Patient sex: F
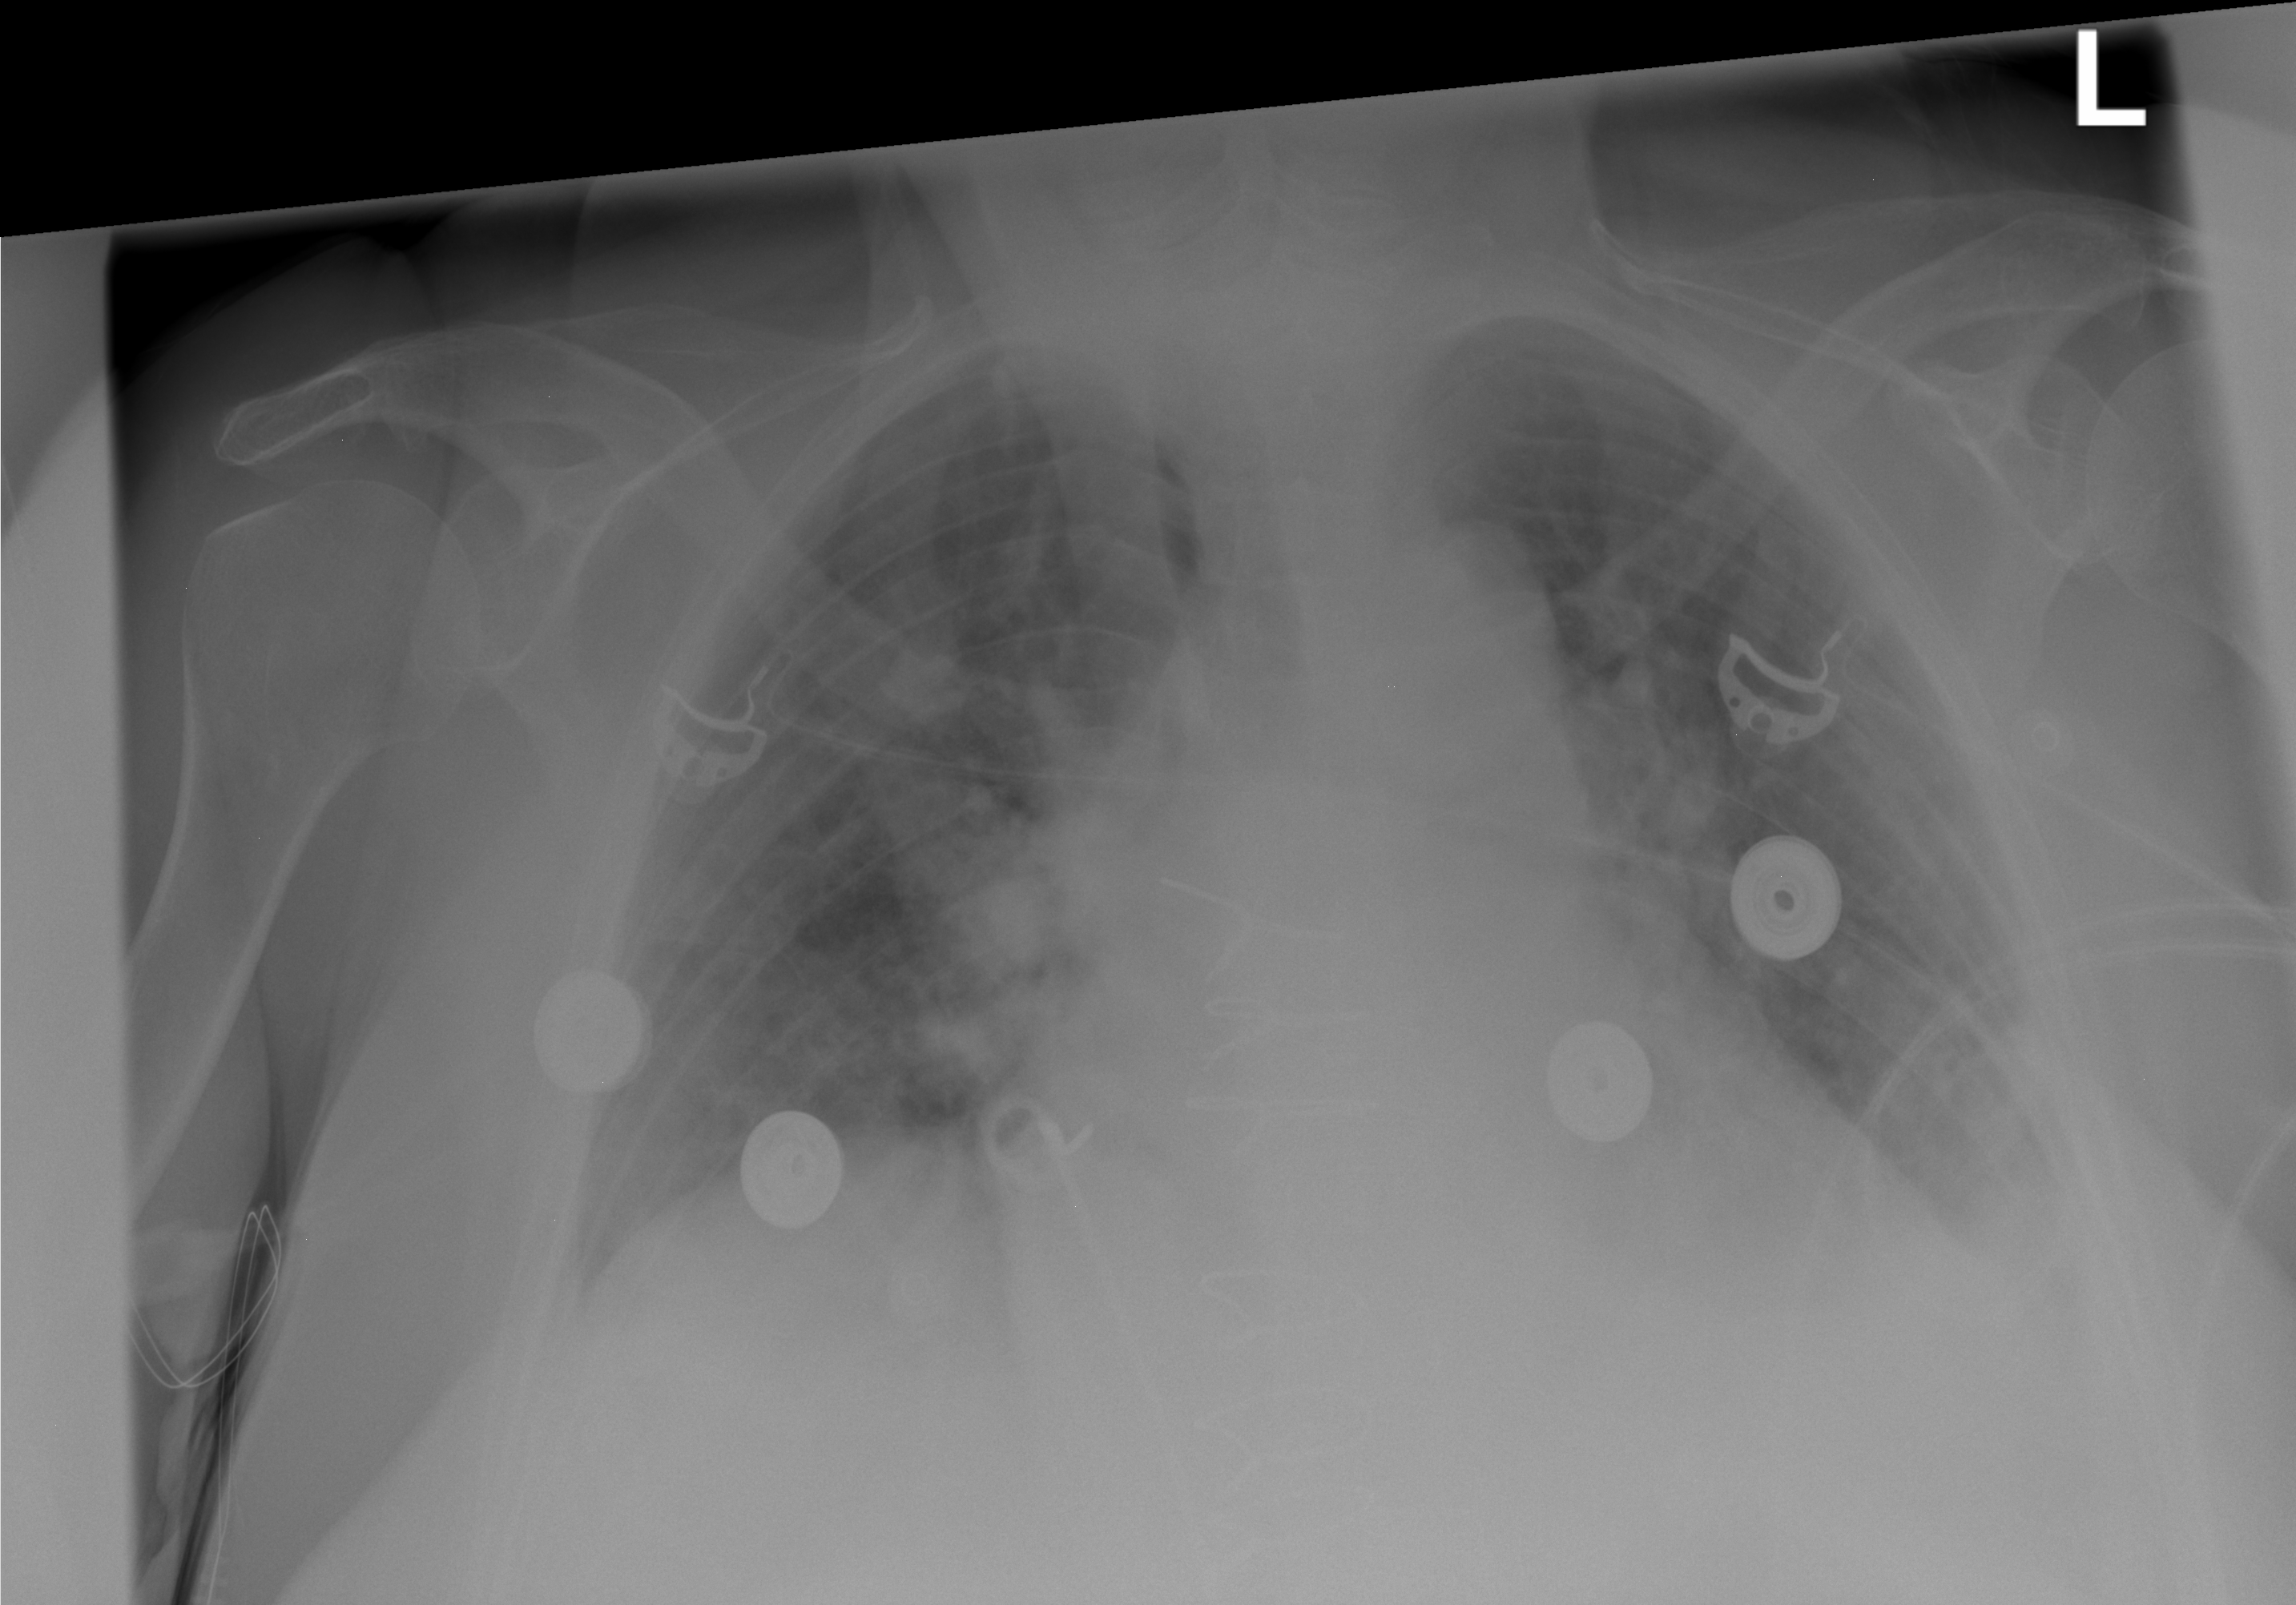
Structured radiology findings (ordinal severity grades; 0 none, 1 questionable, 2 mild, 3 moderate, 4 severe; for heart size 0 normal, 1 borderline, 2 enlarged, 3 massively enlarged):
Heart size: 2
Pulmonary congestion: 2
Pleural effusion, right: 2
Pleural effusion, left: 2
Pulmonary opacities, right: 2
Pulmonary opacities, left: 0
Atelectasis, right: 2
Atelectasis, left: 2